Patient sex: M
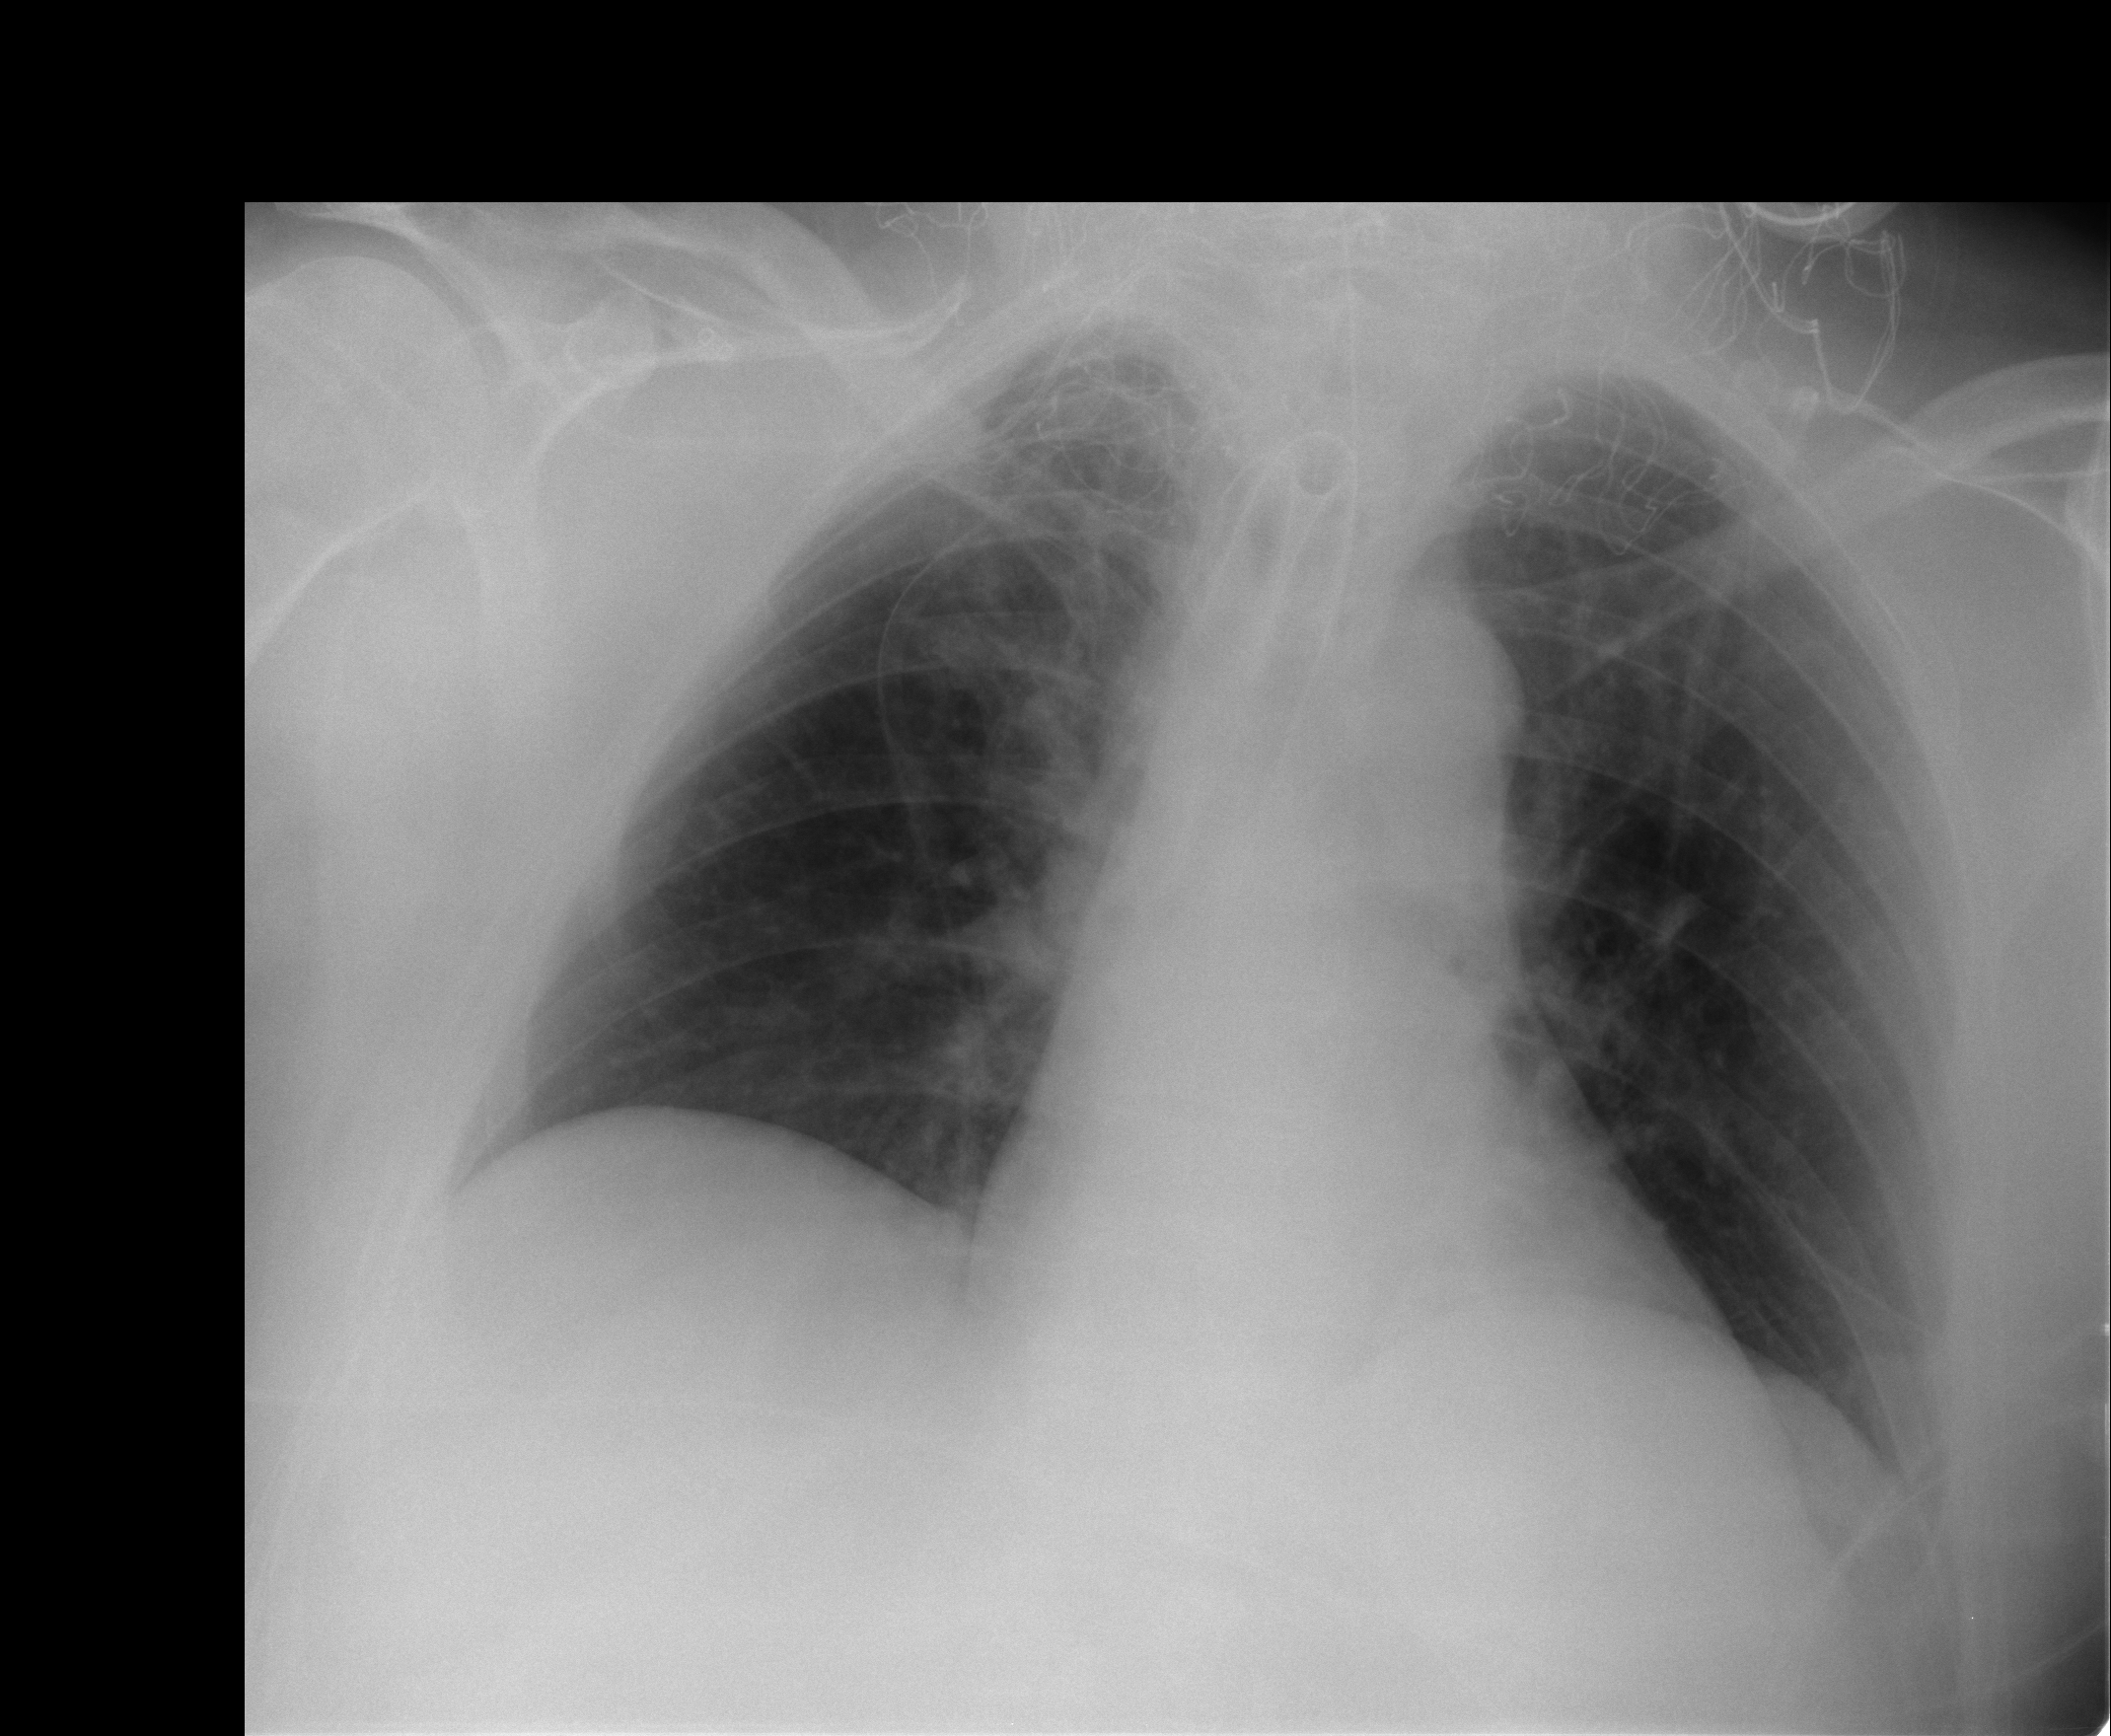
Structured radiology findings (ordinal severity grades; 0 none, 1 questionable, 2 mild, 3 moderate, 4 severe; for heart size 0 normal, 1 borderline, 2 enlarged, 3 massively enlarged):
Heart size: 0
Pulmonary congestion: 0
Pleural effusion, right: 0
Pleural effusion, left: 1
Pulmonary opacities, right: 0
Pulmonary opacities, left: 0
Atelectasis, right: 0
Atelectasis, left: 0